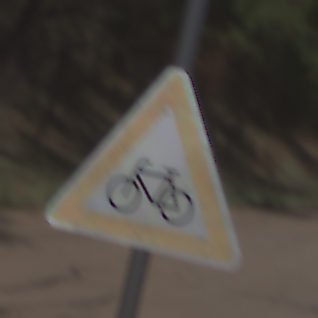
Verkehrszeichen: RadverkehrRechts
Umgebung: Outdoor, RoadRail
Tageszeit: Midday
Wetter: Clear
Licht: Natural
Jahreszeit: NotSpecified
Kontrast: HighContrast